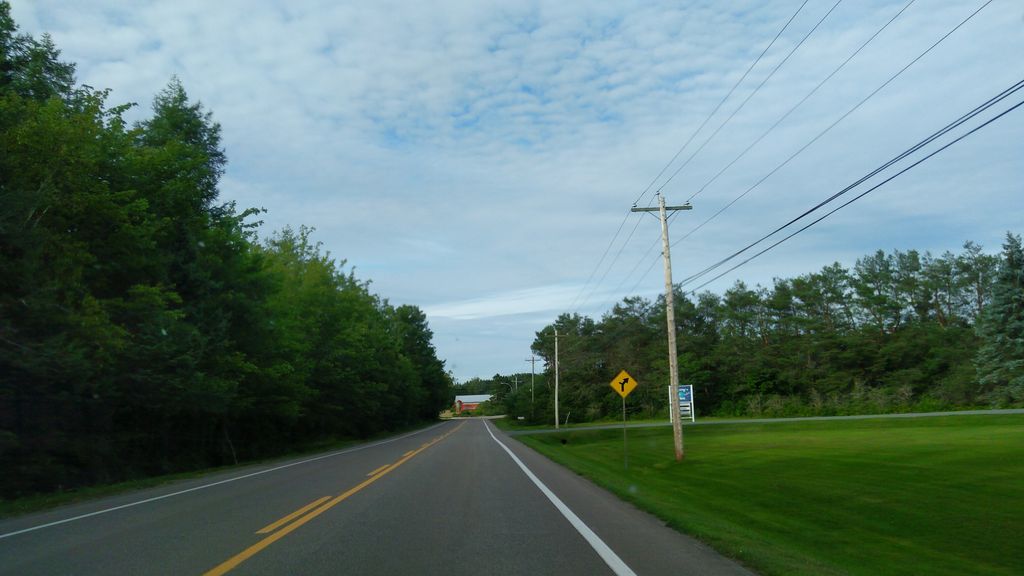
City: charlottetown